Question:
'''
const users = [{
name: 'Homer',
role: 'Clerk',
dob: '12/02/1988',
admin: true
},
{
name: 'Lisa',
role: 'Staff',
dob: '01/30/1965',
admin: true
},
{
name: 'Marge',
role: 'Associate',
dob: '09/10/1980',
admin: true
}
]
function namesAndRoles(users) {
for (var element of users) {
Name = "Name: " + element.name;
Role = "
Role: " + element.role;
combine = Name + Role + "
";
}
return combine;
}
console.log(namesAndRoles(users))
'''
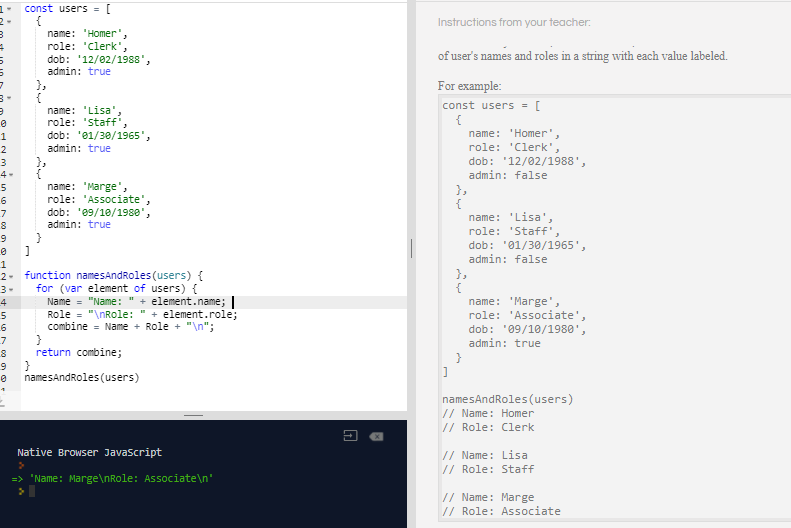
Answer: Probably this is what you want
'''
const users = [ { name: "Homer", role: "Clerk", dob: "12/02/1988", admin: true, }, { name: "Lisa", role: "Staff", dob: "01/30/1965", admin: true, }, { name: "Marge", role: "Associate", dob: "09/10/1980", admin: true, }, ];
function namesAndRoles(users) {
combine = "";
for (var element of users) {
combine += "Name: " + element.name + " Role: " + element.role + "
";
}
return combine;
}
console.log(namesAndRoles(users));
'''